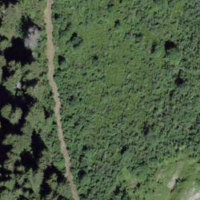
EUNIS habitat code: 32
Species observed at this site:
Vaccinium myrtillus